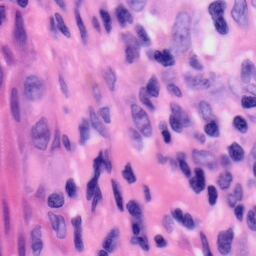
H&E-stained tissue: Skin